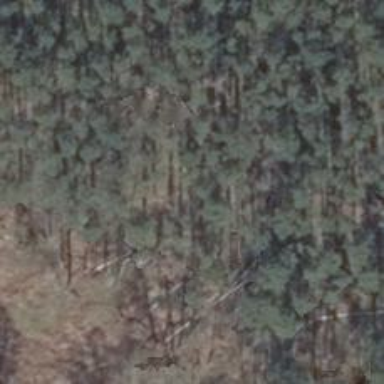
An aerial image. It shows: Hunting stand.